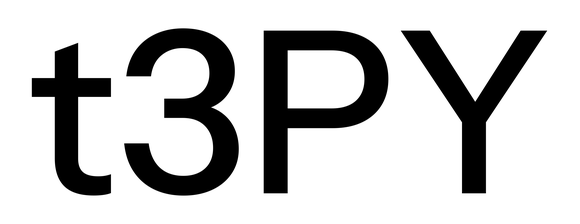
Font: InstrumentSans_Medium